Aerial crown-view tile of a tropical tree (Barro Colorado Island, Panama), acquired 20250317:
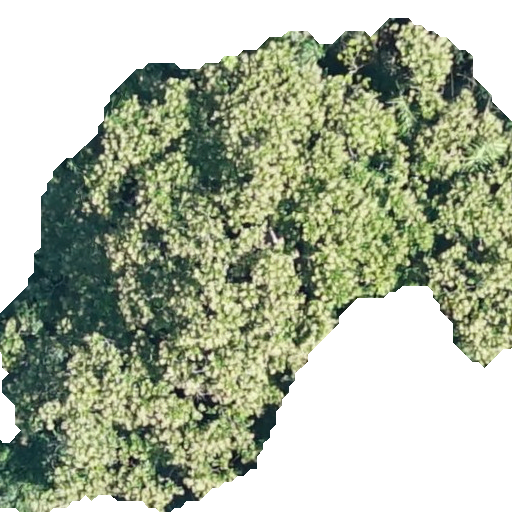
Species: Anacardium excelsum
GBIF accepted scientific name: Anacardium excelsum
Crown area: 267.646 m²